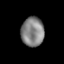
Tissue: lung
Cell type: Others
Senescence score: 0.194
Nuclear area (px): 654
Mean DAPI intensity: 130.714